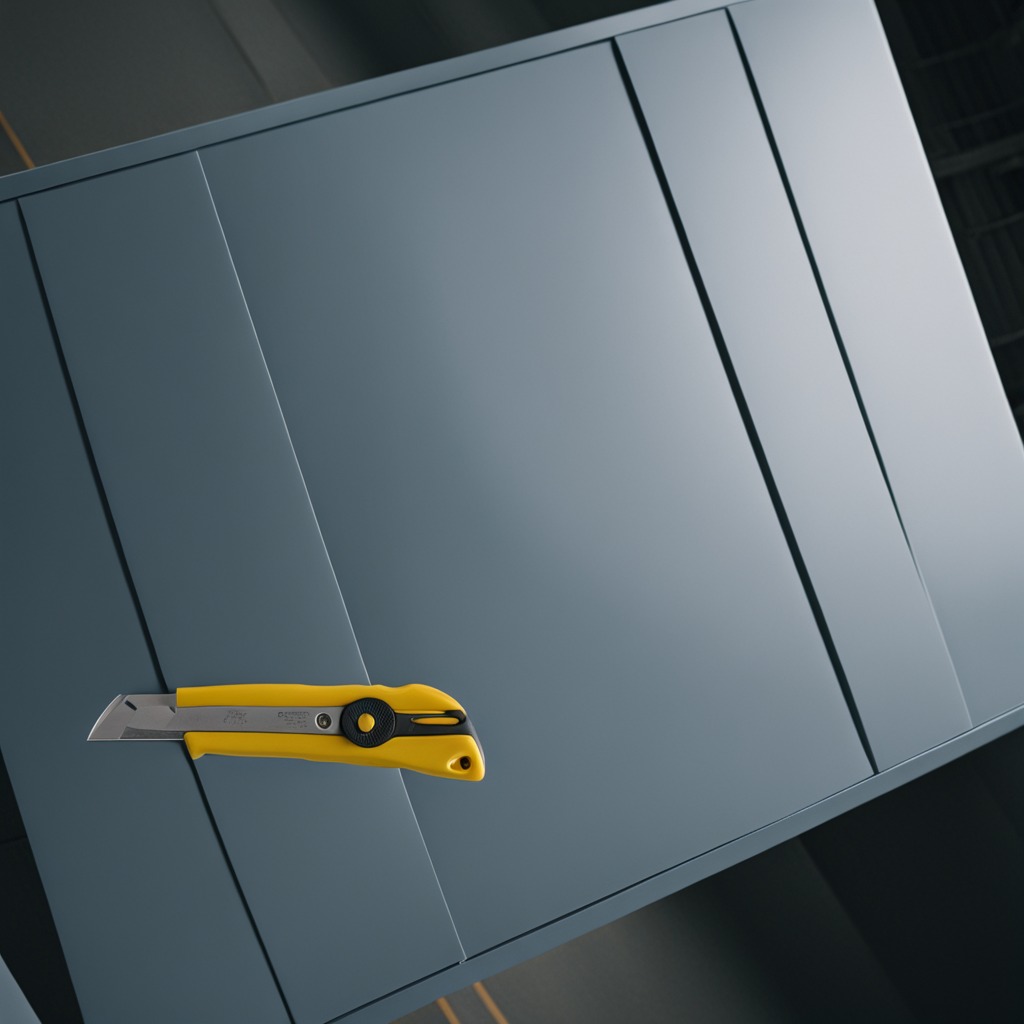
A utility knife is lying on the toolbox surface in an airplane hangar workshop 8K.